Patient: sex M, age 57
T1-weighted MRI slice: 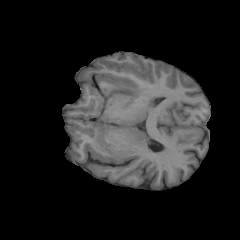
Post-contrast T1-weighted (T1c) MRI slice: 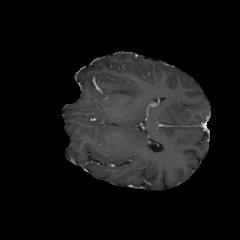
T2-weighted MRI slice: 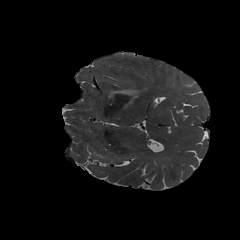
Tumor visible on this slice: yes
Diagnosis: Glioblastoma, IDH-wildtype
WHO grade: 4